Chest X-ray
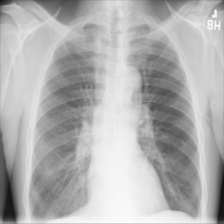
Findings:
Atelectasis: negative
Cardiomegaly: negative
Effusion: negative
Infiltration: negative
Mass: negative
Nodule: negative
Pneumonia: negative
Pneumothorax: negative
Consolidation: negative
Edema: negative
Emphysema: negative
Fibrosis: negative
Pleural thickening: negative
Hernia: negative